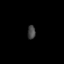
Tissue: skin
Cell type: Epithelial cells
Senescence score: 0.8604
Nuclear area (px): 107
Mean DAPI intensity: 67.299